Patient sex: F
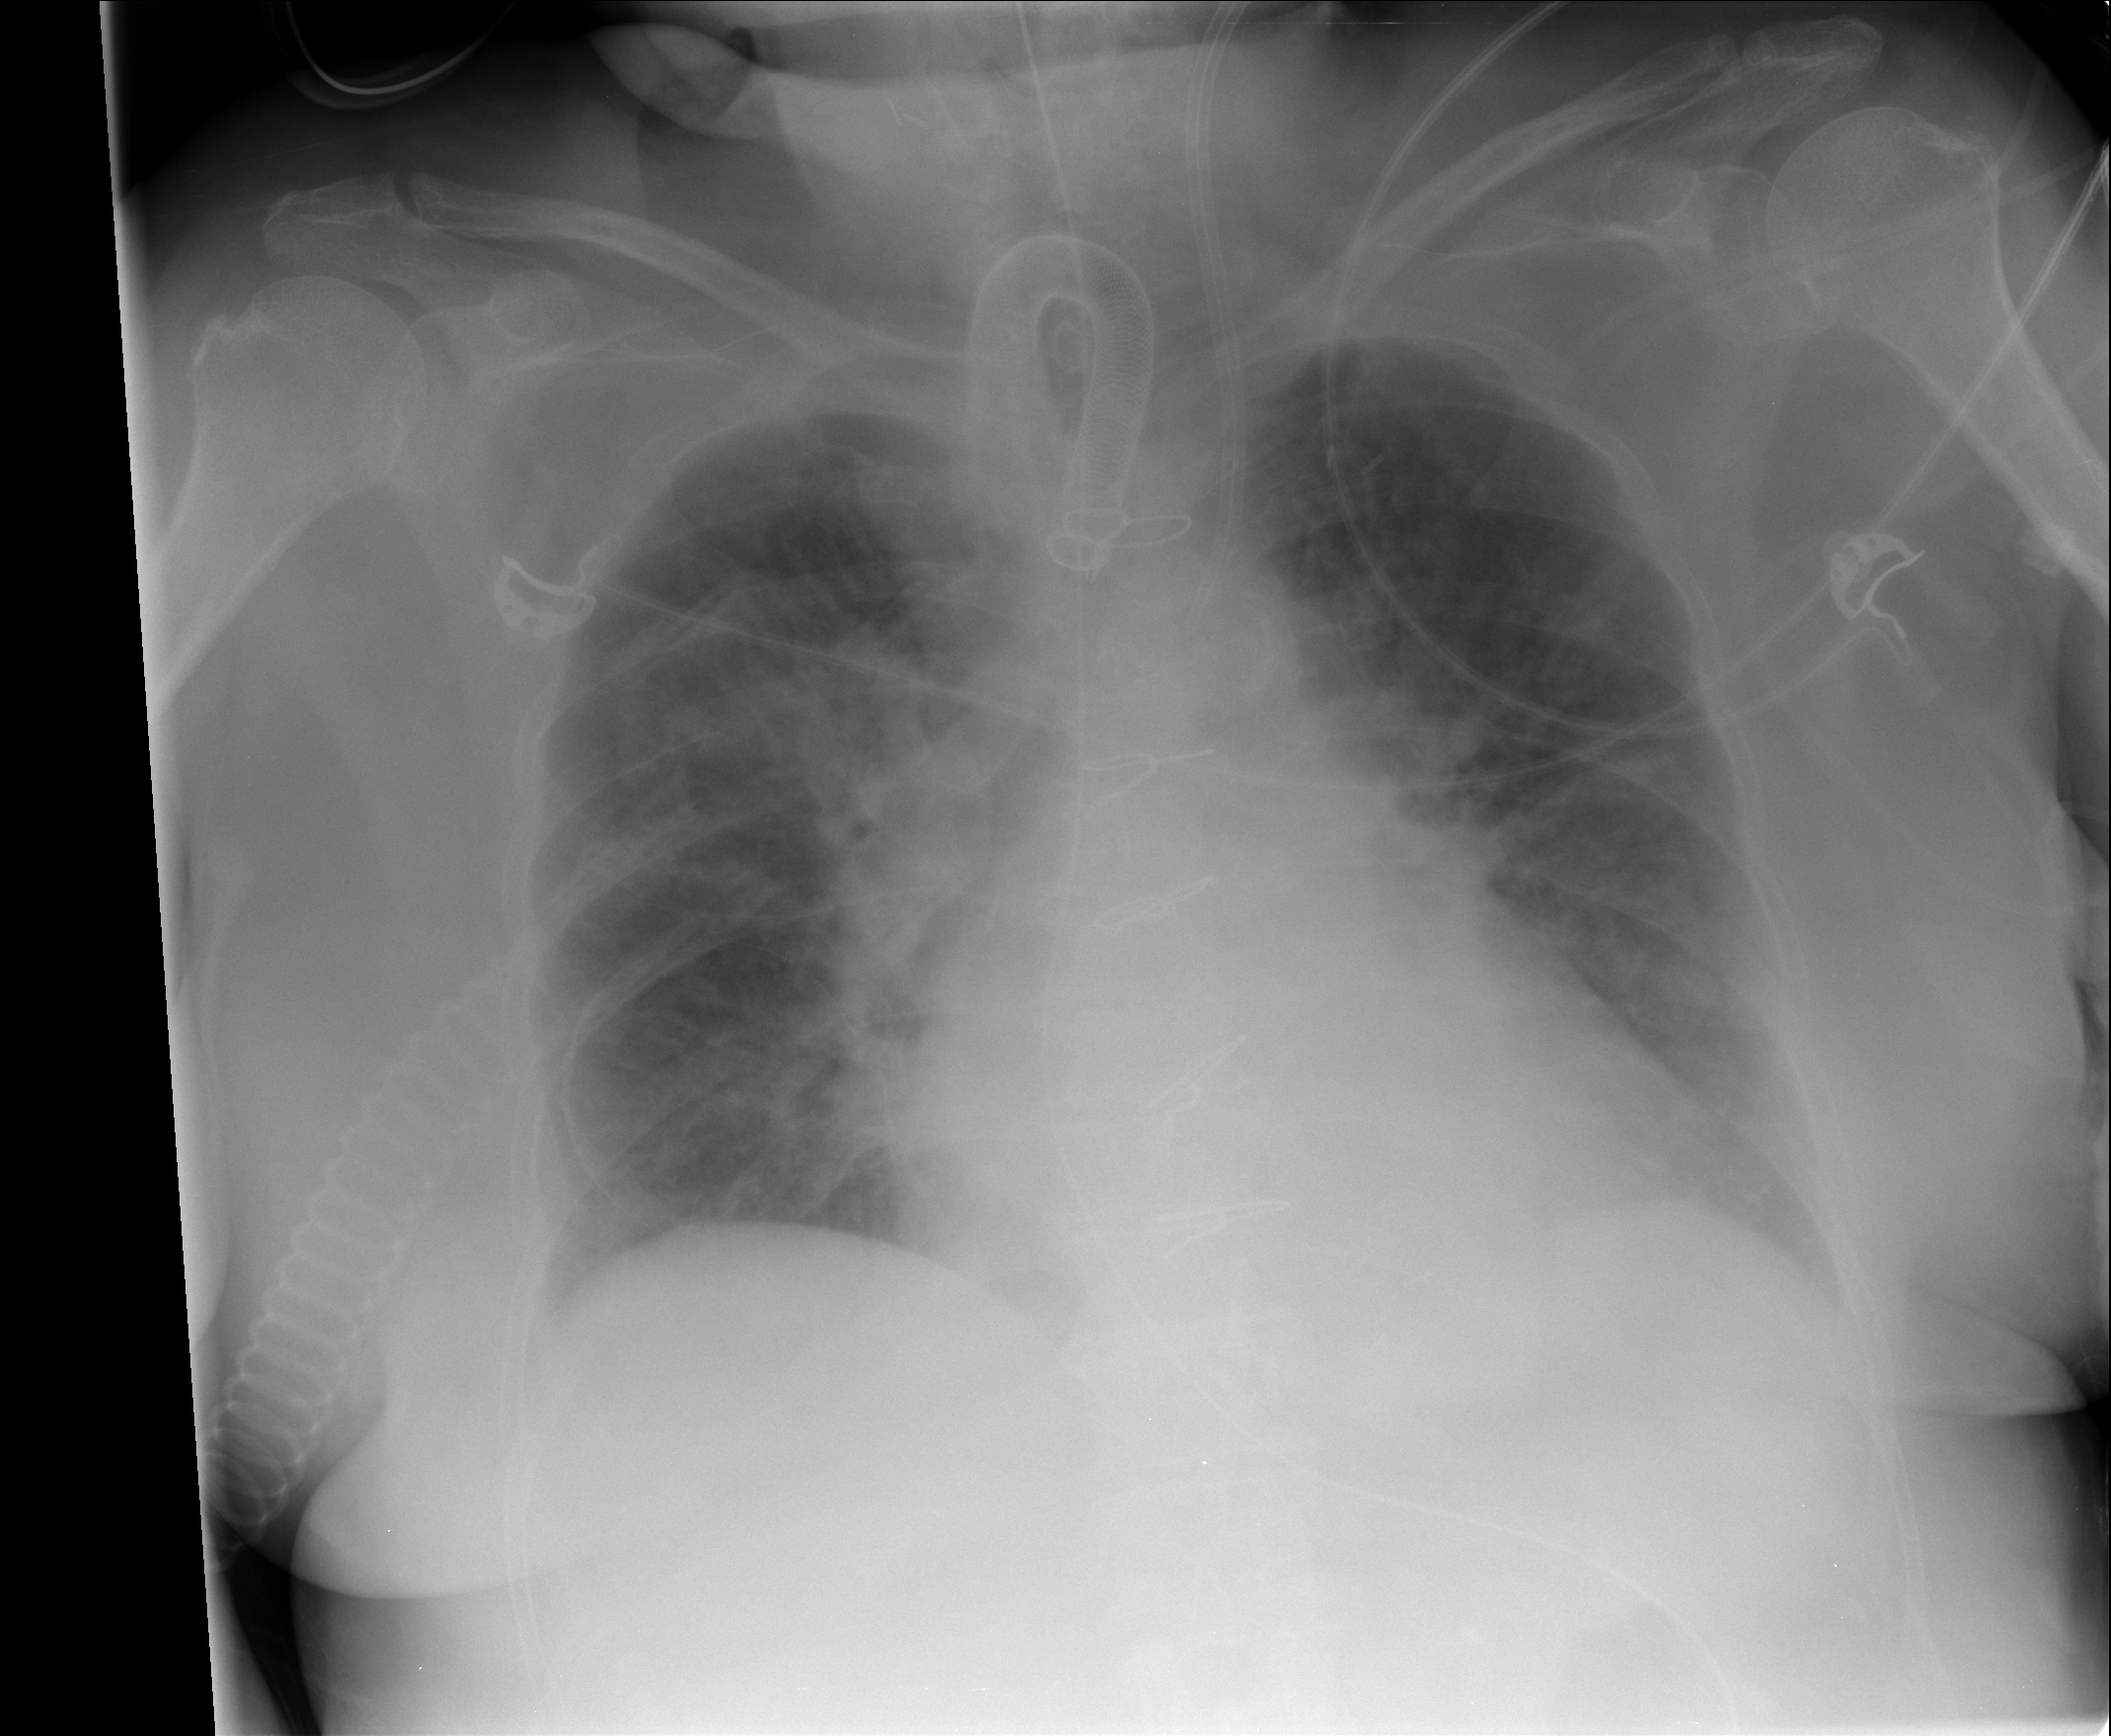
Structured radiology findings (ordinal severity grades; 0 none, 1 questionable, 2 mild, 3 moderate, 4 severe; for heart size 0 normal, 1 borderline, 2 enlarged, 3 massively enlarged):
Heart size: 2
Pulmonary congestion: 2
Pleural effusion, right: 0
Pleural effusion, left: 0
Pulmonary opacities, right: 0
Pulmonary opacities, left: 0
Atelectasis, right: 2
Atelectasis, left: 0